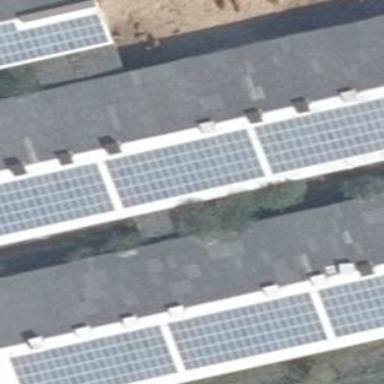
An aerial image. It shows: Solar photovoltaic panel generating electricity. It is small installation located on building.